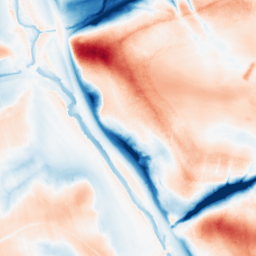
Category: classical
Decomposition family: gaussian_anisotropic
Decomposition parameters: sigma_x: 10
sigma_y: 20
Upsampling method: edge_directed
Upsampling parameters: scale: 2
Upsampling scale: 2